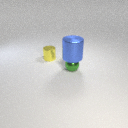
small green metal sphere to the right of small yellow metal cylinder